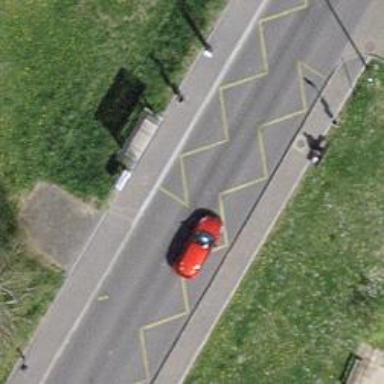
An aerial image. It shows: Sidewalk with asphalt surface leading to platform for public transport. The platform has shelter.